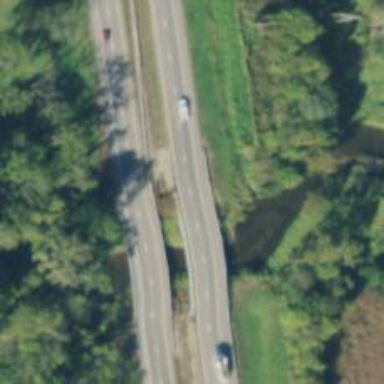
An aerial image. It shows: Bridge over motorway.